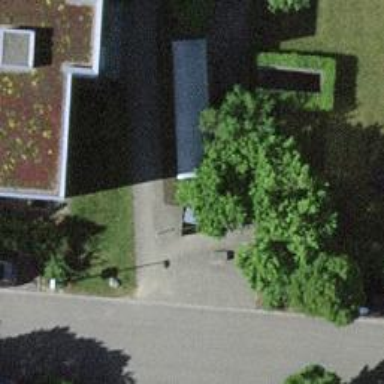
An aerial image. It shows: Bicycle parking area with wall loops for securing bikes.